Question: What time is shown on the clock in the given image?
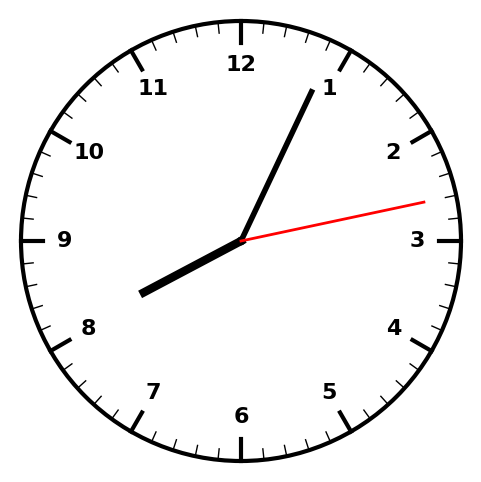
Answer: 08:04:13